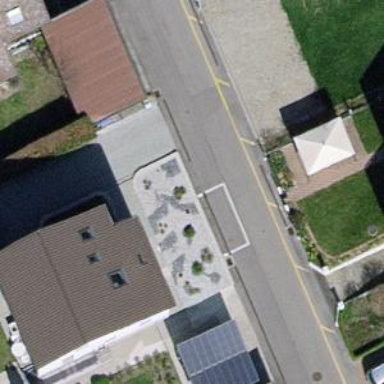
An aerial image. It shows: Detached building.